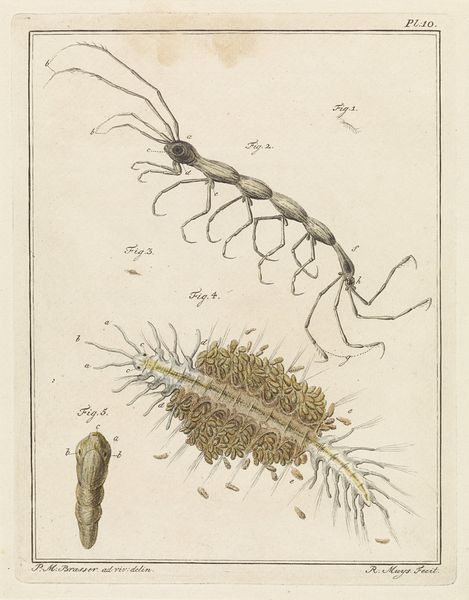
Titel: Teringlijdertje en een borstelworm
Künstler: Robbert Muys
Standort: Amsterdam
Institution: Rijksmuseum
Schlagwörter: gravure, illustration, insecte, coupe, planche, chenille, biologie, larve, cocon